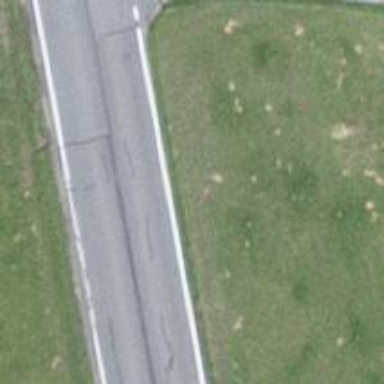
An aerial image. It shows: Asphalt cycleway.